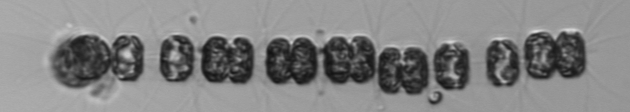
Label: Thalassiosira